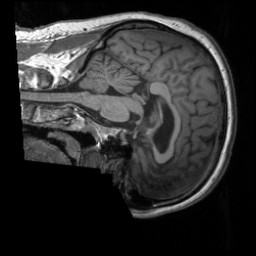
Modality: T1w
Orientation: sagittal
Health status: ill
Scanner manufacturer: siemens
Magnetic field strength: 3 T
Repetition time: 1.9 s
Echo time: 0.00251 s